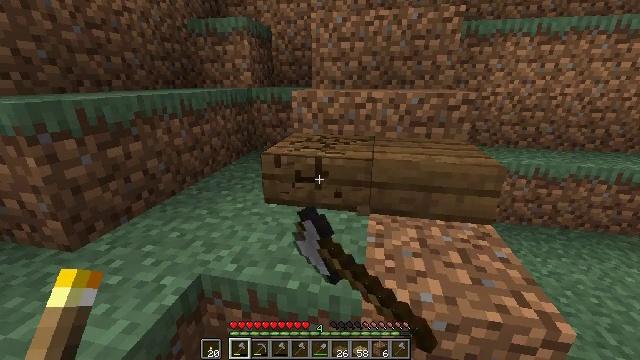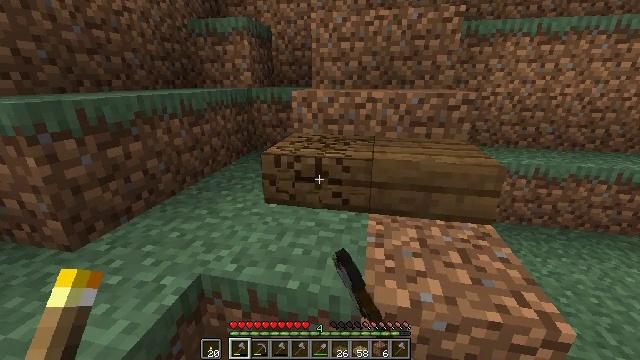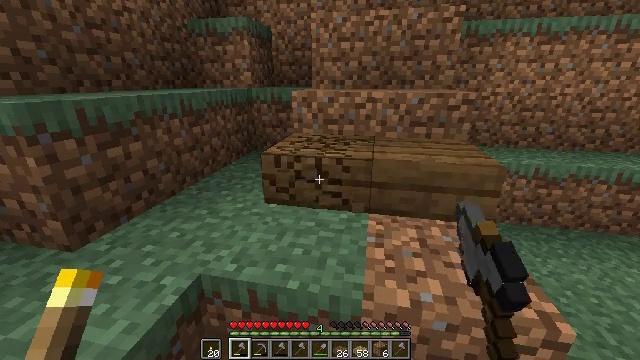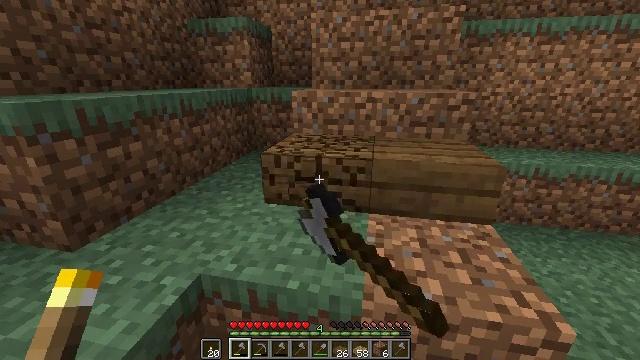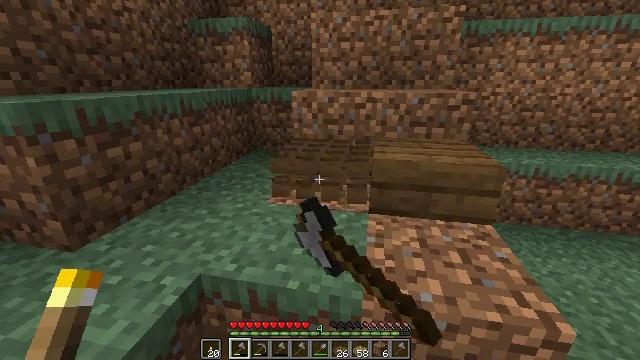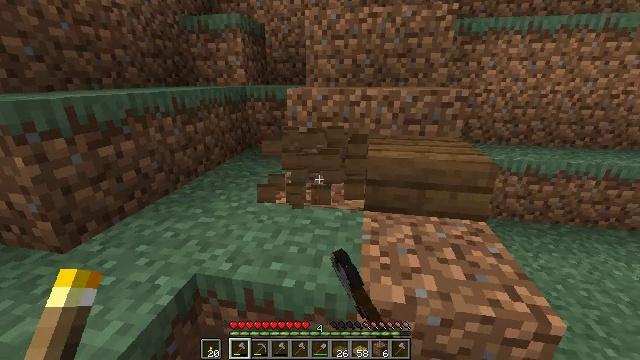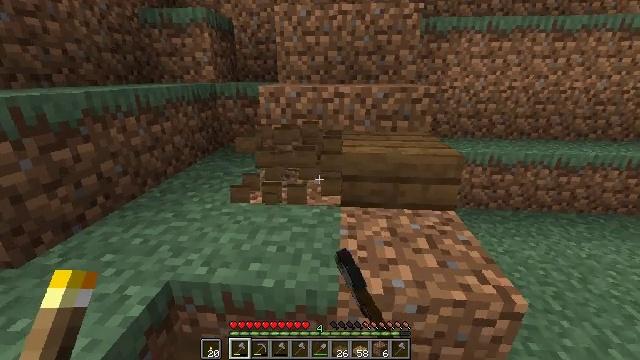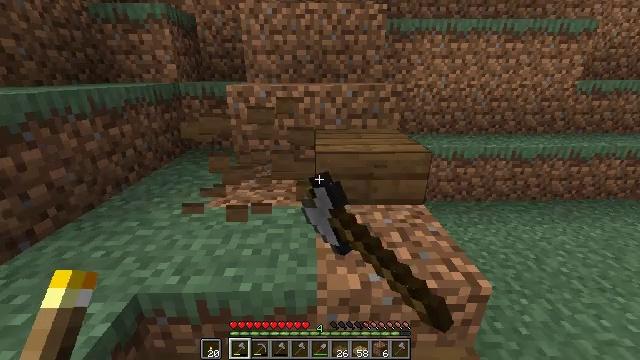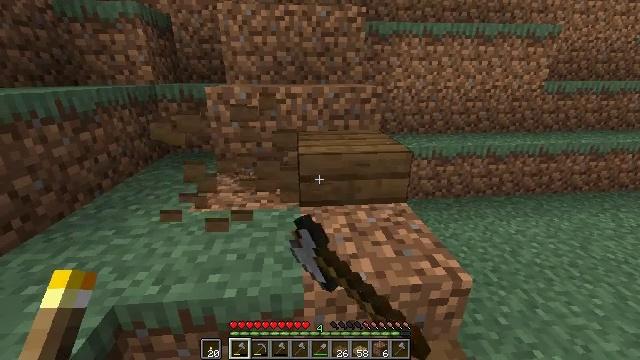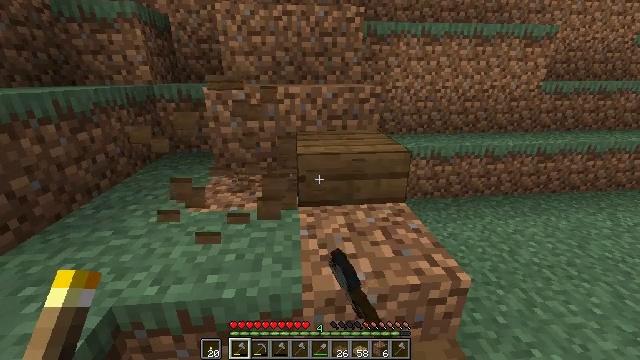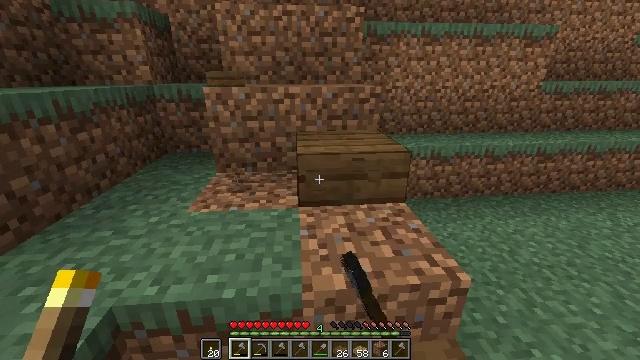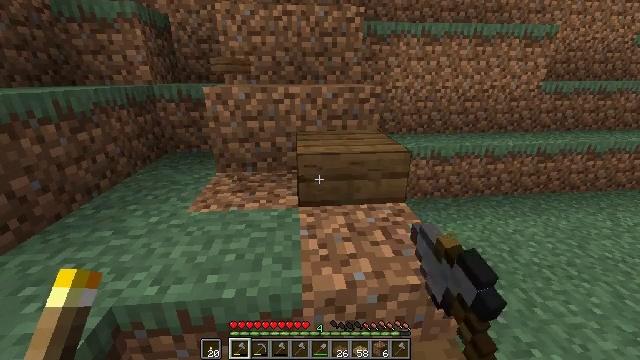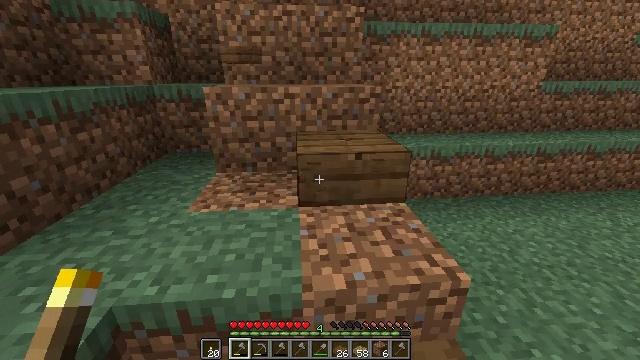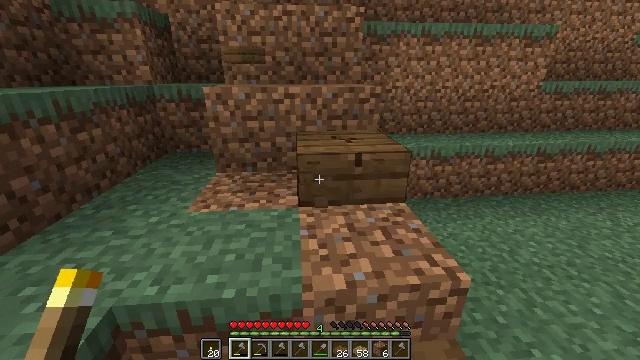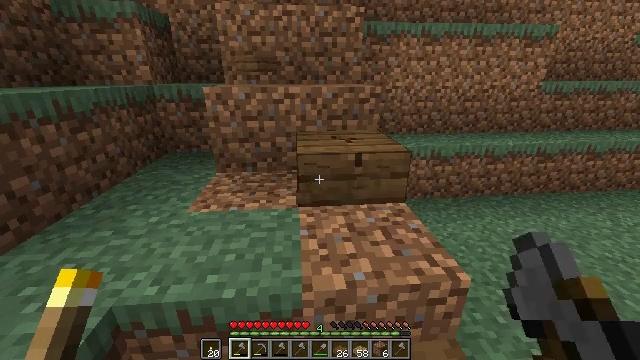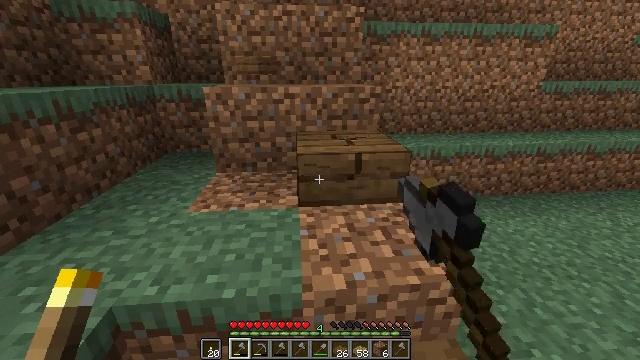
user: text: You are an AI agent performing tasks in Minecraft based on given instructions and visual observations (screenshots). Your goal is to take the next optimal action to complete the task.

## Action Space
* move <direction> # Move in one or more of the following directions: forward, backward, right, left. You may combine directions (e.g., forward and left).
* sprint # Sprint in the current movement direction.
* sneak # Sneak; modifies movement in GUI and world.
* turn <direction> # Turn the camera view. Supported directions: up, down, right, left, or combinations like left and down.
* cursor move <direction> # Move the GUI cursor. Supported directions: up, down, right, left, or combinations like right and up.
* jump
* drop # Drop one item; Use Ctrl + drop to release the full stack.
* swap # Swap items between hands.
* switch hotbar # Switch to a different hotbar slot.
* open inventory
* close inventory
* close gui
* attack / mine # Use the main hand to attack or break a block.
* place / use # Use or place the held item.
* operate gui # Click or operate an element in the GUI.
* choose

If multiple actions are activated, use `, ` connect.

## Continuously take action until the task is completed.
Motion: motion action
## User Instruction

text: Break the spruce slab from a structure.
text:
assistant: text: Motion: attack / mine
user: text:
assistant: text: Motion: attack / mine
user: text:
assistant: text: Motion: attack / mine
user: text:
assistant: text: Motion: attack / mine
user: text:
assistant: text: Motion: turn right, attack / mine
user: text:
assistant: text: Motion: turn right, attack / mine
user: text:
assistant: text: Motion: turn right, attack / mine
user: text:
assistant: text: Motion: turn right, attack / mine
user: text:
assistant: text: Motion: attack / mine
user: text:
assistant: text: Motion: attack / mine
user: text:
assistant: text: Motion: attack / mine
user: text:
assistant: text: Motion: attack / mine
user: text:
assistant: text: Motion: attack / mine
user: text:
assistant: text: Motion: attack / mine
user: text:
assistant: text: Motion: attack / mine
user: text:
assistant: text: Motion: attack / mine
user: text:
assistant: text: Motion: attack / mine
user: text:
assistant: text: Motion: attack / mine
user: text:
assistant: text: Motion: attack / mine
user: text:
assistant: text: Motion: attack / mine
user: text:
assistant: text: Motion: attack / mine
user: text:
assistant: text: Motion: attack / mine
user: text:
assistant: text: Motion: attack / mine
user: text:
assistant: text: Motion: attack / mine
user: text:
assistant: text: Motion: attack / mine
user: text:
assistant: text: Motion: attack / mine
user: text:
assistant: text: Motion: move back, turn down
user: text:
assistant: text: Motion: move back, turn left and down
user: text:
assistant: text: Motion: move back, turn left and down
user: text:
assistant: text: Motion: no_op